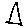
Label: triangle